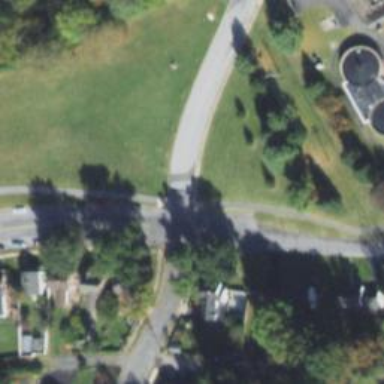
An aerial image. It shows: Residential road with asphalt surface and sidewalk on the left.